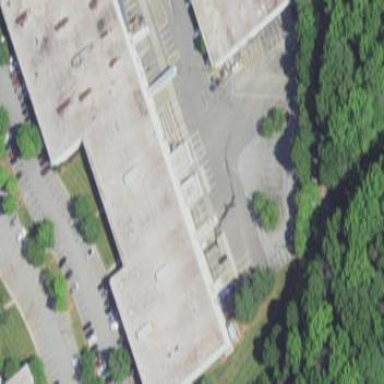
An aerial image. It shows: Commercial building.